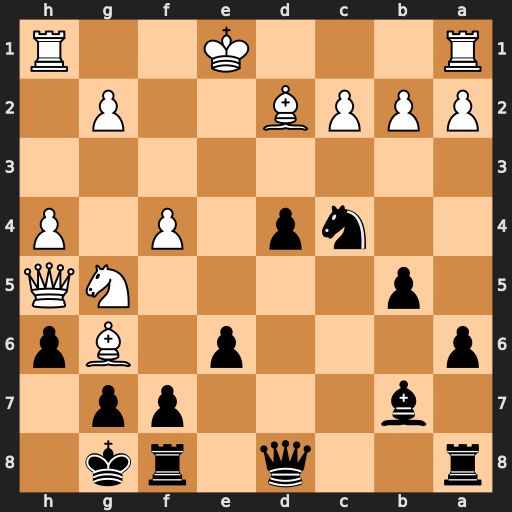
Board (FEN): r2q1rk1/1b3pp1/p3p1Bp/1p4NQ/2np1P1P/8/PPPB2P1/R3K2R
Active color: b
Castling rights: KQ
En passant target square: -
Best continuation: fxg6 Qxg6 hxg5